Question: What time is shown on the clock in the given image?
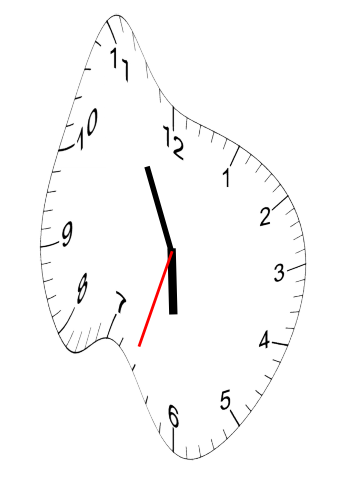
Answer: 05:55:33